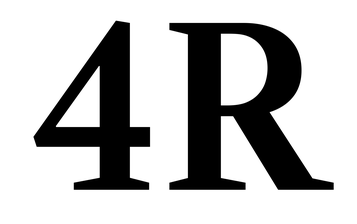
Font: LibreCaslonText_SemiBold